Question: I have done this by using static records in xaml and which works perfectly, here in this example i have added three levels of expander view, my entire xaml code is below
'''
<toolkit:ExpanderView x:Name="India" Header="India" FontSize="40" >
<toolkit:ExpanderView.Items>
<toolkit:ExpanderView x:Name="Karnataka" Header="Karnataka" FontSize="40" >
<toolkit:ExpanderView.Items>
<toolkit:ExpanderView x:Name="Bangalore" Header="Bangalore" FontSize="40" >
<toolkit:ExpanderView.Items>
<TextBlock Text="RamamurthyNagar"></TextBlock>
<TextBlock Text="VasanthNagar"></TextBlock>
<TextBlock Text="CentralSilkBoard"></TextBlock>
</toolkit:ExpanderView.Items>
</toolkit:ExpanderView>
</toolkit:ExpanderView.Items>
</toolkit:ExpanderView>
<toolkit:ExpanderView x:Name="TamilNadu" Header="TamilNadu" FontSize="40" >
<toolkit:ExpanderView.Items>
<toolkit:ExpanderView x:Name="Coimbatore" Header="Coimbatore" FontSize="40" >
<toolkit:ExpanderView.Items>
<toolkit:ExpanderView x:Name="GandhiPuram" Header="Gandhipuram" FontSize="40" Width="200">
<toolkit:ExpanderView.Items>
<toolkit:ExpanderView x:Name="Sidhhapudhur" Header="Sidhhapudhur" FontSize="40" >
</toolkit:ExpanderView>
</toolkit:ExpanderView.Items>
</toolkit:ExpanderView>
<toolkit:ExpanderView x:Name="SaibabaColony" Header="SaibabaColony" FontSize="40" Width="200" >
</toolkit:ExpanderView>
</toolkit:ExpanderView.Items>
</toolkit:ExpanderView>
</toolkit:ExpanderView.Items>
</toolkit:ExpanderView>
</toolkit:ExpanderView.Items>
</toolkit:ExpanderView>
<toolkit:ExpanderView x:Name="Canada" Header="Canada" FontSize="40" >
<toolkit:ExpanderView.Items>
<toolkit:ExpanderView x:Name="BritishColombia" Header="BritishColombia" FontSize="40" >
<toolkit:ExpanderView.Items>
<TextBlock Text="Vancouver"></TextBlock>
</toolkit:ExpanderView.Items>
</toolkit:ExpanderView>
<toolkit:ExpanderView x:Name="Ontario" Header="Ontario" FontSize="40" >
<toolkit:ExpanderView.Items>
<TextBlock Text="Toronoto"></TextBlock>
</toolkit:ExpanderView.Items>
</toolkit:ExpanderView>
</toolkit:ExpanderView.Items>
</toolkit:ExpanderView>
<toolkit:ExpanderView x:Name="UnitedStates" Header="UnitedStates" FontSize="40" />
'''

i want to bind the same details from code behind. Thanks in advance:)
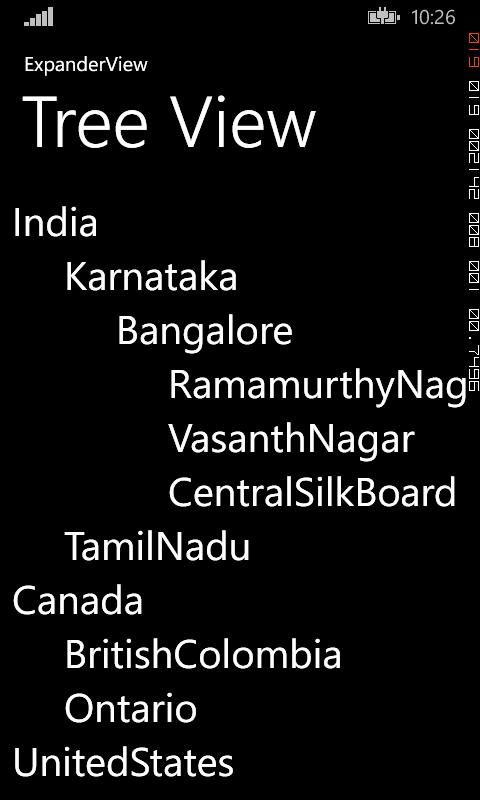
Answer: Here the solution for my question.
Xaml Code:
'''
<!--ContentPanel - place additional content here-->
<Grid x:Name="ContentPanel" Grid.Row="1" Margin="12,0,12,0">
<Grid.RowDefinitions>
<RowDefinition Height="*" />
<RowDefinition Height="Auto" />
</Grid.RowDefinitions>
<ListBox Grid.Row="0" x:Name="listCountries">
<ListBox.ItemContainerStyle>
<Style TargetType="ListBoxItem">
<Setter Property="HorizontalContentAlignment" Value="Stretch"/>
</Style>
</ListBox.ItemContainerStyle>
<ListBox.ItemTemplate>
<DataTemplate>
<toolkit:ExpanderView Header="{Binding}" IsExpanded="{Binding IsExpanded1, Mode=TwoWay}" HeaderTemplate="{StaticResource FirstLevelHeaderTemplate}">
<!--ItemsSource="{Binding states}" ItemTemplate="{StaticResource FirstLevelItemTemplate}"-->
<toolkit:ExpanderView.Items>
<Grid Height="Auto">
<ListBox x:Name="listStates" ItemsSource="{Binding states}">
<ListBox.ItemContainerStyle>
<Style TargetType="ListBoxItem">
<Setter Property="HorizontalContentAlignment" Value="Stretch"/>
<Setter Property="VerticalContentAlignment" Value="Stretch"/>
</Style>
</ListBox.ItemContainerStyle>
<ListBox.ItemsPanel>
<ItemsPanelTemplate>
<StackPanel/>
</ItemsPanelTemplate>
</ListBox.ItemsPanel>
<ListBox.ItemTemplate>
<DataTemplate>
<toolkit:ExpanderView Header="{Binding}"
IsExpanded="{Binding IsExpanded2, Mode=TwoWay}"
HeaderTemplate="{StaticResource SecondLevelHeaderTemplate}">
<!-- ItemsSource="{Binding cities}" ItemTemplate="{StaticResource SecondLevelItemTemplate}"-->
<toolkit:ExpanderView.Items>
<Grid Height="Auto">
<ListBox x:Name="listCities" ItemsSource="{Binding cities}">
<ListBox.ItemContainerStyle>
<Style TargetType="ListBoxItem">
<Setter Property="HorizontalContentAlignment" Value="Stretch"/>
<Setter Property="VerticalContentAlignment" Value="Stretch"/>
</Style>
</ListBox.ItemContainerStyle>
<ListBox.ItemsPanel>
<ItemsPanelTemplate>
<StackPanel/>
</ItemsPanelTemplate>
</ListBox.ItemsPanel>
<ListBox.ItemTemplate>
<DataTemplate>
<!--<TextBlock Text="{Binding City}"></TextBlock>-->
<toolkit:ExpanderView Header="{Binding}"
IsExpanded="{Binding IsExpanded3, Mode=TwoWay}"
HeaderTemplate="{StaticResource ThirdLevelHeaderTemplate}">
<!-- ItemsSource="{Binding cities}" ItemTemplate="{StaticResource SecondLevelItemTemplate}"-->
<toolkit:ExpanderView.Items>
<Grid Height="Auto">
<ListBox x:Name="listAreas" ItemsSource="{Binding areas}">
<ListBox.ItemContainerStyle>
<Style TargetType="ListBoxItem">
<Setter Property="HorizontalContentAlignment" Value="Stretch"/>
<Setter Property="VerticalContentAlignment" Value="Stretch"/>
</Style>
</ListBox.ItemContainerStyle>
<ListBox.ItemsPanel>
<ItemsPanelTemplate>
<StackPanel/>
</ItemsPanelTemplate>
</ListBox.ItemsPanel>
<ListBox.ItemTemplate>
<DataTemplate>
<TextBlock Text="{Binding Area}"></TextBlock>
</DataTemplate>
</ListBox.ItemTemplate>
</ListBox>
</Grid>
</toolkit:ExpanderView.Items>
</toolkit:ExpanderView>
</DataTemplate>
</ListBox.ItemTemplate>
</ListBox>
</Grid>
</toolkit:ExpanderView.Items>
</toolkit:ExpanderView>
</DataTemplate>
</ListBox.ItemTemplate>
</ListBox>
</Grid>
</toolkit:ExpanderView.Items>
</toolkit:ExpanderView>
</DataTemplate>
</ListBox.ItemTemplate>
</ListBox>
</Grid>
'''
CS Code:
'''
public partial class SecondPage : PhoneApplicationPage
{
public SecondPage()
{
InitializeComponent();
List<Countries> objCountries = new List<Countries>()
{
new Countries() { Country = "India", states = new List<States>
{
new States() { State = "Karnataka" , cities = new List<Cities>
{
new Cities(){ City = "Bangalore", areas = new List<Areas>
{
new Areas(){Area="RamamurthyNagar"},
new Areas(){Area="VasanthNagar"},
new Areas(){Area="RamamurthyNagar"}}
},
}},
new States() { State = "TamilNadu", cities = new List<Cities>
{
new Cities(){ City = "Coimbatore", areas=null}}
},
}},
new Countries() { Country = "Canada", states = new List<States>
{
new States() { State = "BritishColombia" , cities = new List<Cities>
{
new Cities(){ City = "Vancouver" , areas = null}}
},
new States() { State = "Ontario", cities = new List<Cities>
{
new Cities(){ City = "Toronto", areas =null}}
},
}},
new Countries() { Country = "UnitedStates", states = new List<States>
{
new States() { State = "NewHampshire" , cities = new List<Cities>
{
new Cities(){ City = "Dover", areas= null}}
},
new States() { State = "NewJersy", cities = new List<Cities>
{
new Cities(){ City = "Jersycity", areas=null}}
},
}},
};
this.listCountries.ItemsSource = objCountries;
}
}
public class Countries : INotifyPropertyChanged
{
private bool isExpanded1;
public string Country { get; set; }
public IList<States> states { get; set; }
public bool IsExpanded1
{
get
{
return this.isExpanded1;
}
set
{
if (this.isExpanded1 != value)
{
this.isExpanded1 = value;
this.OnPropertyChanged("IsExpanded");
}
}
}
public event PropertyChangedEventHandler PropertyChanged;
protected void OnPropertyChanged(string propertyName)
{
PropertyChangedEventHandler handler = this.PropertyChanged;
if (handler != null)
{
handler(this, new PropertyChangedEventArgs(propertyName));
}
}
}
public class States : INotifyPropertyChanged
{
public string State { get; set; }
public IList<Cities> cities { get; set; }
private bool isExpanded2;
public bool IsExpanded2
{
get
{
return this.isExpanded2;
}
set
{
if (this.isExpanded2 != value)
{
this.isExpanded2 = value;
this.OnPropertyChanged("IsExpanded");
}
}
}
public event PropertyChangedEventHandler PropertyChanged;
protected void OnPropertyChanged(string propertyName)
{
PropertyChangedEventHandler handler = this.PropertyChanged;
if (handler != null)
{
handler(this, new PropertyChangedEventArgs(propertyName));
}
}
}
public class Cities : INotifyPropertyChanged
{
public string City { get; set; }
public IList<Areas> areas { get; set; }
private bool isExpanded3;
public bool IsExpanded3
{
get
{
return this.isExpanded3;
}
set
{
if (this.isExpanded3 != value)
{
this.isExpanded3 = value;
this.OnPropertyChanged("IsExpanded");
}
}
}
public event PropertyChangedEventHandler PropertyChanged;
protected void OnPropertyChanged(string propertyName)
{
PropertyChangedEventHandler handler = this.PropertyChanged;
if (handler != null)
{
handler(this, new PropertyChangedEventArgs(propertyName));
}
}
}
public class Areas
{
public string Area { get; set; }
}
'''